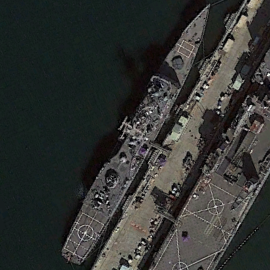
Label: cruiser